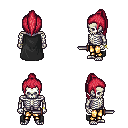
a pixel art fantasy rpg character, male body template, skeleton, black cape, gold greaves, ruby red long topknot hairstyle, bracelets, dagger, four views (front, back, left, right), 2x2 character sprite sheet, small pixel art, hard edges, no anti-aliasing